Interaction volume radius: 5 \u00c5
Interaction volume height: 40 \u00c5
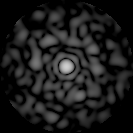
Disorder parameter: 0.8559